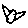
Label: bird